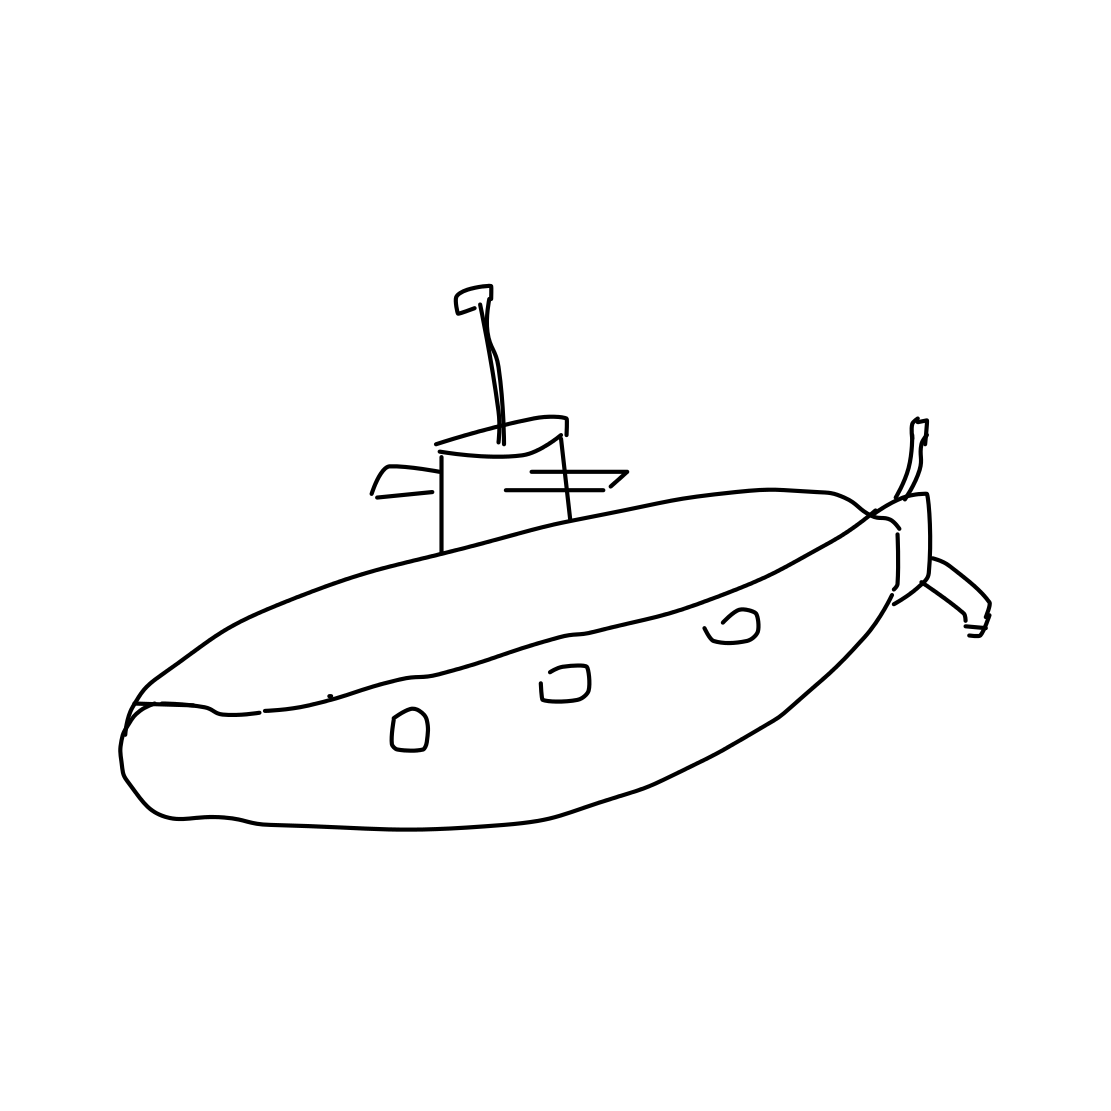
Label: submarine